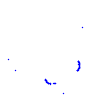
Particle: proton